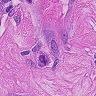
Metastatic tissue present: yes